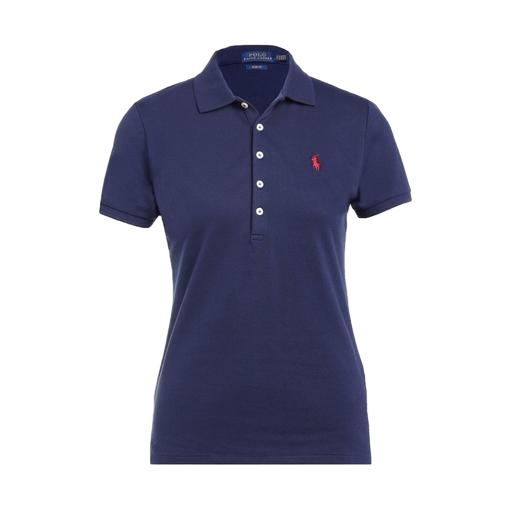
blue skinny-fit stretch polo shirt, blue skinny-fit polo shirt, skinny-fit polo shirt, white background